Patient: sex M, age 35
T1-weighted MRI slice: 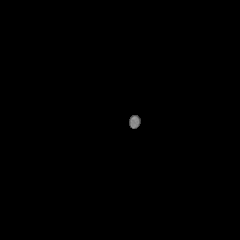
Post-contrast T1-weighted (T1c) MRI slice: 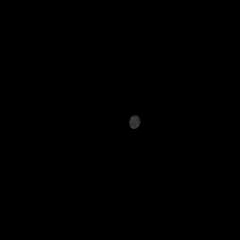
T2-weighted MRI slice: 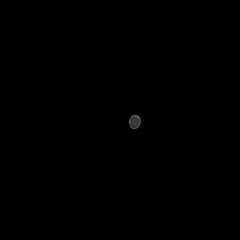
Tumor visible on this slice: no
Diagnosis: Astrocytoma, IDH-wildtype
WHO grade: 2